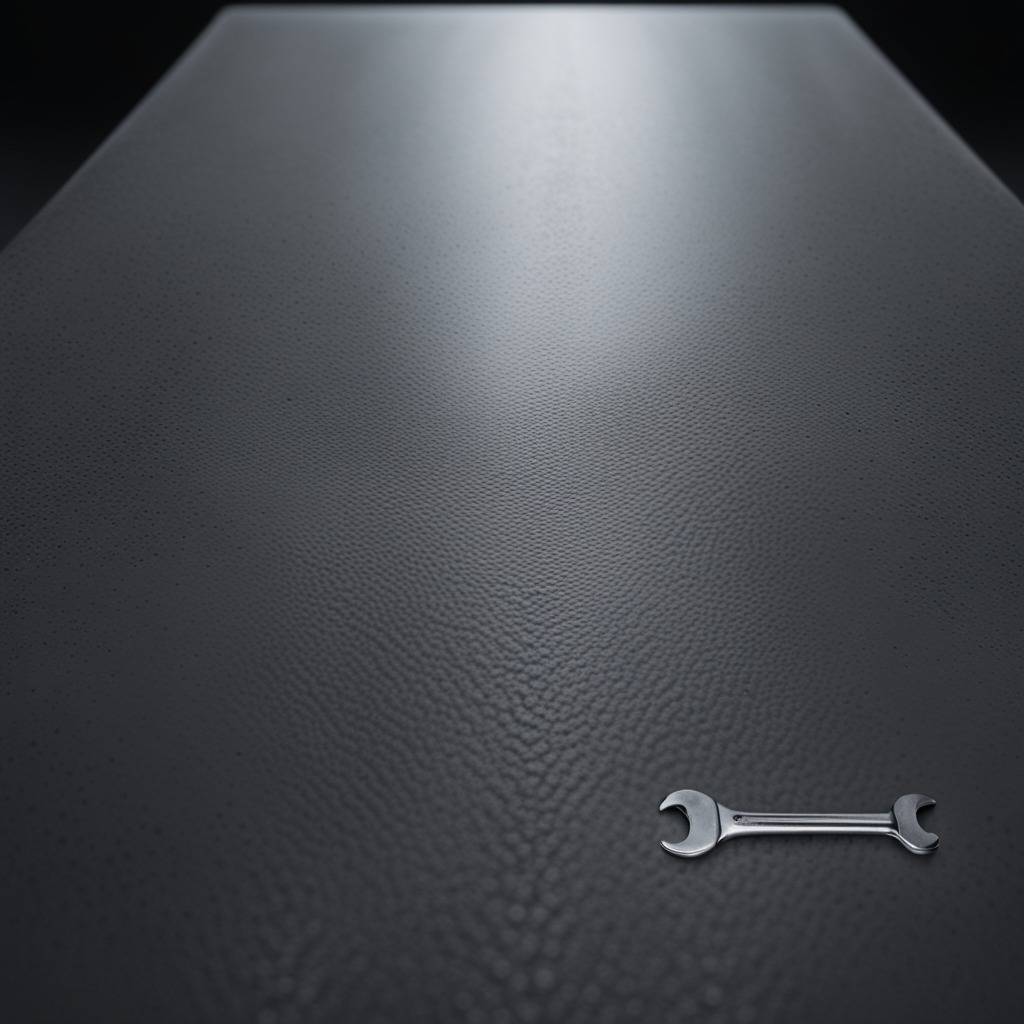
An wrench is lying on a clean granite table inside a workshop at night dim ambient light soft shadows worn but